Field crop: maize
Growth stage: 2
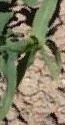
Species: maize